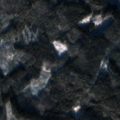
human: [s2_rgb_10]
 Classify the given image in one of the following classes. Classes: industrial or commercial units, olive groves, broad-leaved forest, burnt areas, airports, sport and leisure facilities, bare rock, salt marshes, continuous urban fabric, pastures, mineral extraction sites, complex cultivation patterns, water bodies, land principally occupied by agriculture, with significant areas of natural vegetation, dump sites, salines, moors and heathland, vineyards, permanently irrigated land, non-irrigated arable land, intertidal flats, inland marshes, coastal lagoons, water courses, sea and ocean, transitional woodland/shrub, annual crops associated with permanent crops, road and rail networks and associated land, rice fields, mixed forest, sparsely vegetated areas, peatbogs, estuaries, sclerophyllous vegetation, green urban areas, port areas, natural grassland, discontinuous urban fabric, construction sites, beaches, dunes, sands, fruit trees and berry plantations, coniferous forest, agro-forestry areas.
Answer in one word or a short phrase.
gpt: coniferous forest, mixed forest